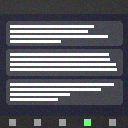
Screen state: on